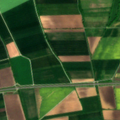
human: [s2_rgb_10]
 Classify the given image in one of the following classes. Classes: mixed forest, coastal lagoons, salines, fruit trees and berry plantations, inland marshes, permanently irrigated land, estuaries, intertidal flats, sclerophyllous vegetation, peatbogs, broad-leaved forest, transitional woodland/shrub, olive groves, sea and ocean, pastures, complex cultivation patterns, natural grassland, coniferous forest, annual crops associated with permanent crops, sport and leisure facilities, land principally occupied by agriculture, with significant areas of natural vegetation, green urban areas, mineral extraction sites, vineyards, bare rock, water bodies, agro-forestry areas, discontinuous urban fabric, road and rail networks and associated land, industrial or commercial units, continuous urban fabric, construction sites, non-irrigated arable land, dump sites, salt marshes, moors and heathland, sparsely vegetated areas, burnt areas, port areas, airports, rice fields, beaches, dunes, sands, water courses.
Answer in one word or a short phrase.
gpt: non-irrigated arable land, land principally occupied by agriculture, with significant areas of natural vegetation